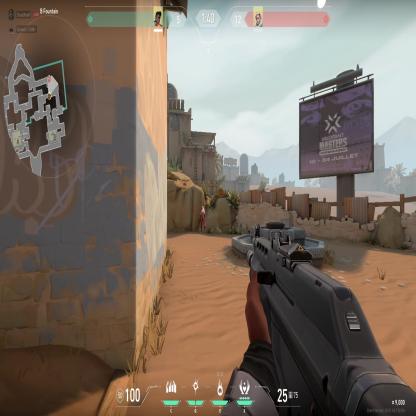
Label: enemy